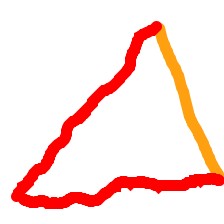
Shape: triangle